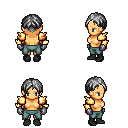
a pixel art fantasy rpg character, female body template, human, tanned skin, gold arm armor, teal pants, gray parted hairstyle, metal gloves, black shoes, four views (front, back, left, right), 2x2 character sprite sheet, small pixel art, hard edges, no anti-aliasing